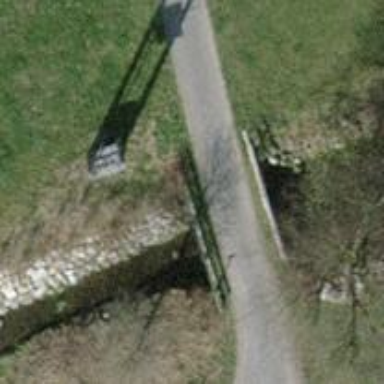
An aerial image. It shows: Track crossing fine gravel bridge with Grade1 tracktype.